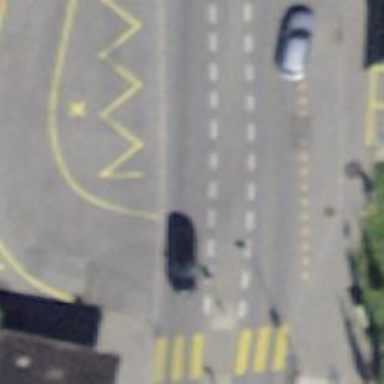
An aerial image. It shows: Uncontrolled crossing with pedestrian island.